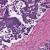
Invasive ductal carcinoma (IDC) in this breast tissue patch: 1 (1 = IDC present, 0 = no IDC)